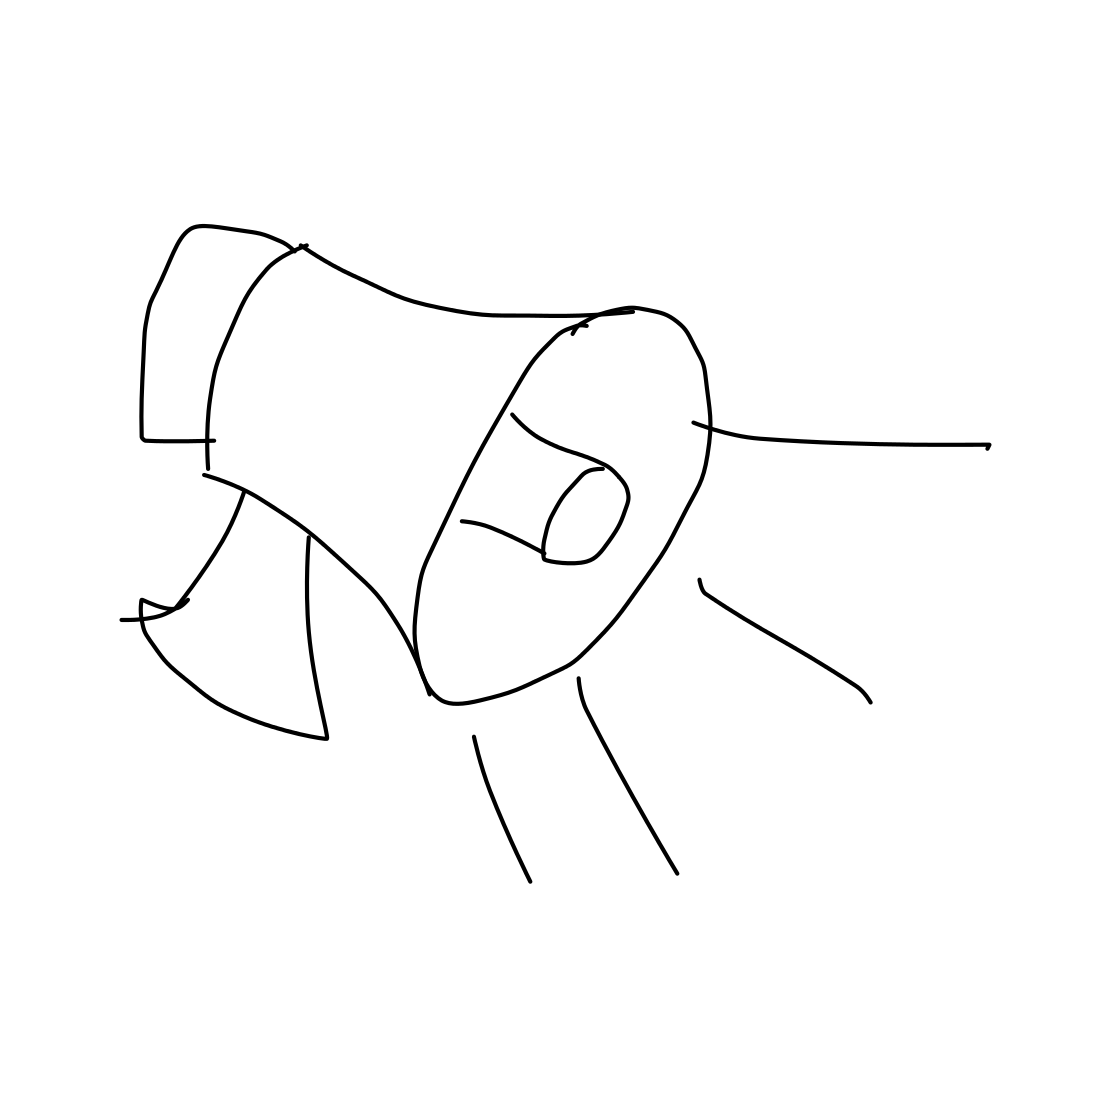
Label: loudspeaker